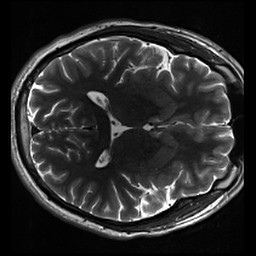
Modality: inplaneT2
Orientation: axial